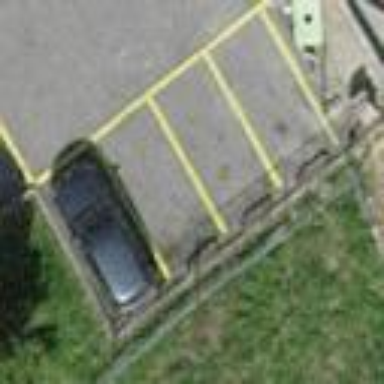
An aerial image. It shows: Parking available on the street side.